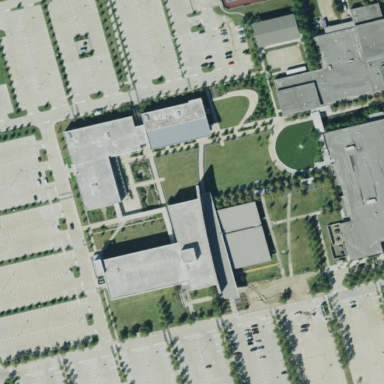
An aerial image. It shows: College building.